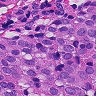
Metastatic tissue present: yes